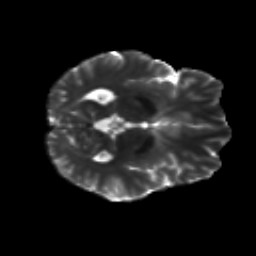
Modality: T2w
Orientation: axial
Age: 23
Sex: male
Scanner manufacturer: siemens
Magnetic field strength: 3 T
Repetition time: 8.8 s
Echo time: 0.085 s